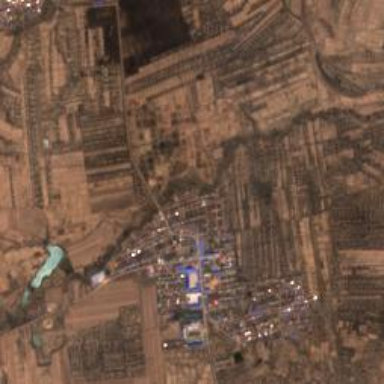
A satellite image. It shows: Township within town.